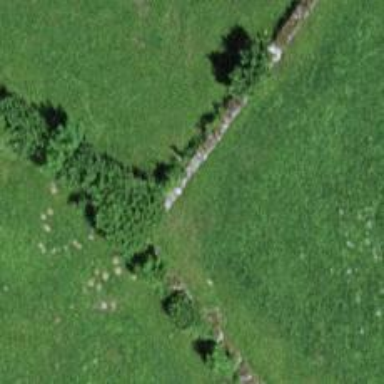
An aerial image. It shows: Dry stone wall barrier.